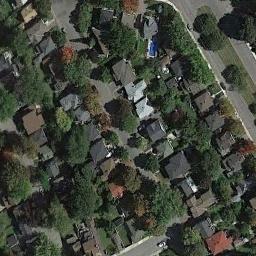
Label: medium_residential